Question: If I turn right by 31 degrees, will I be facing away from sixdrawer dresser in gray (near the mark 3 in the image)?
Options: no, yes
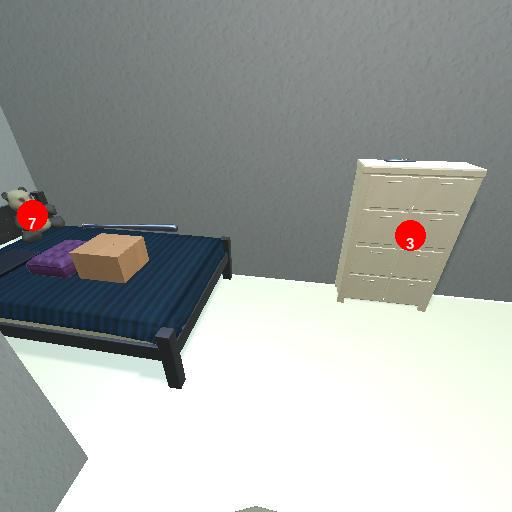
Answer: no